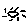
Label: sun